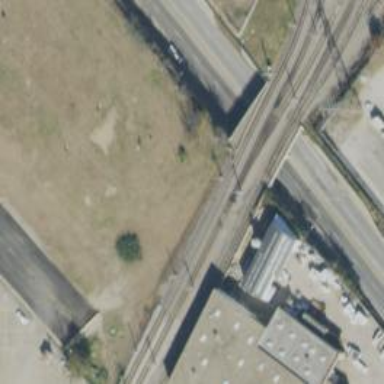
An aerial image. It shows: Light rail service yard with electrified contact lines.